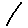
Label: line